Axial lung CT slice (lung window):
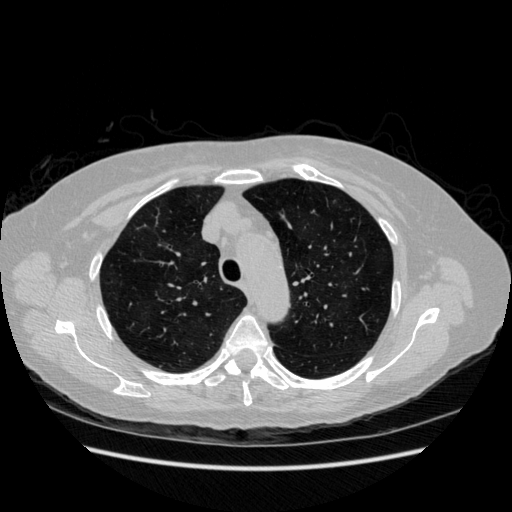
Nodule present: no